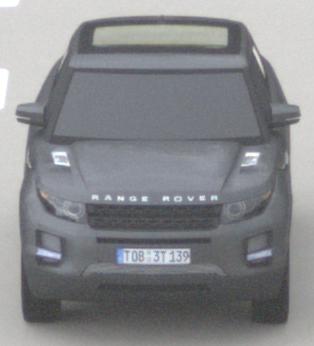
Make: Land Rover
Model: Range Rover Evoque 2.0 Si4
Detailed model: Range Rover Evoque (I)
Model produced from: 2011/08
Model produced until: 2013/11
Doors: 5
Color: gray
Road condition: dry road
Daytime: midday
Contrast: low contrast